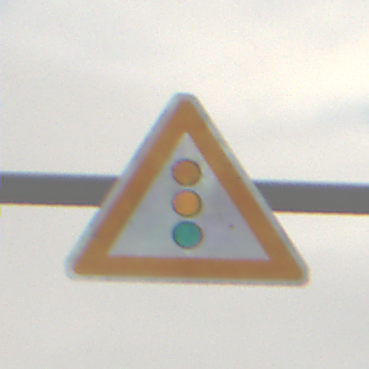
Verkehrszeichen: Lichtzeichenanlage
Umgebung: Outdoor, Nature
Tageszeit: MorningAfternoon
Wetter: Overcast
Licht: Natural
Jahreszeit: Winter
Kontrast: LowContrast